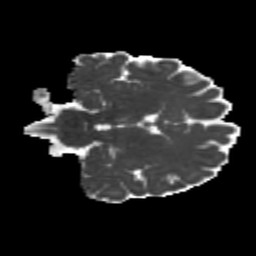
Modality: MD
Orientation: coronal
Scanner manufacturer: siemens
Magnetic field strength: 3 T
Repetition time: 4.16 s
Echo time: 0.0806 s